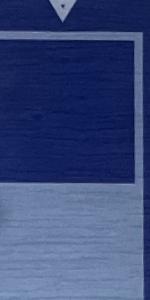
Label: Empty